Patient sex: M
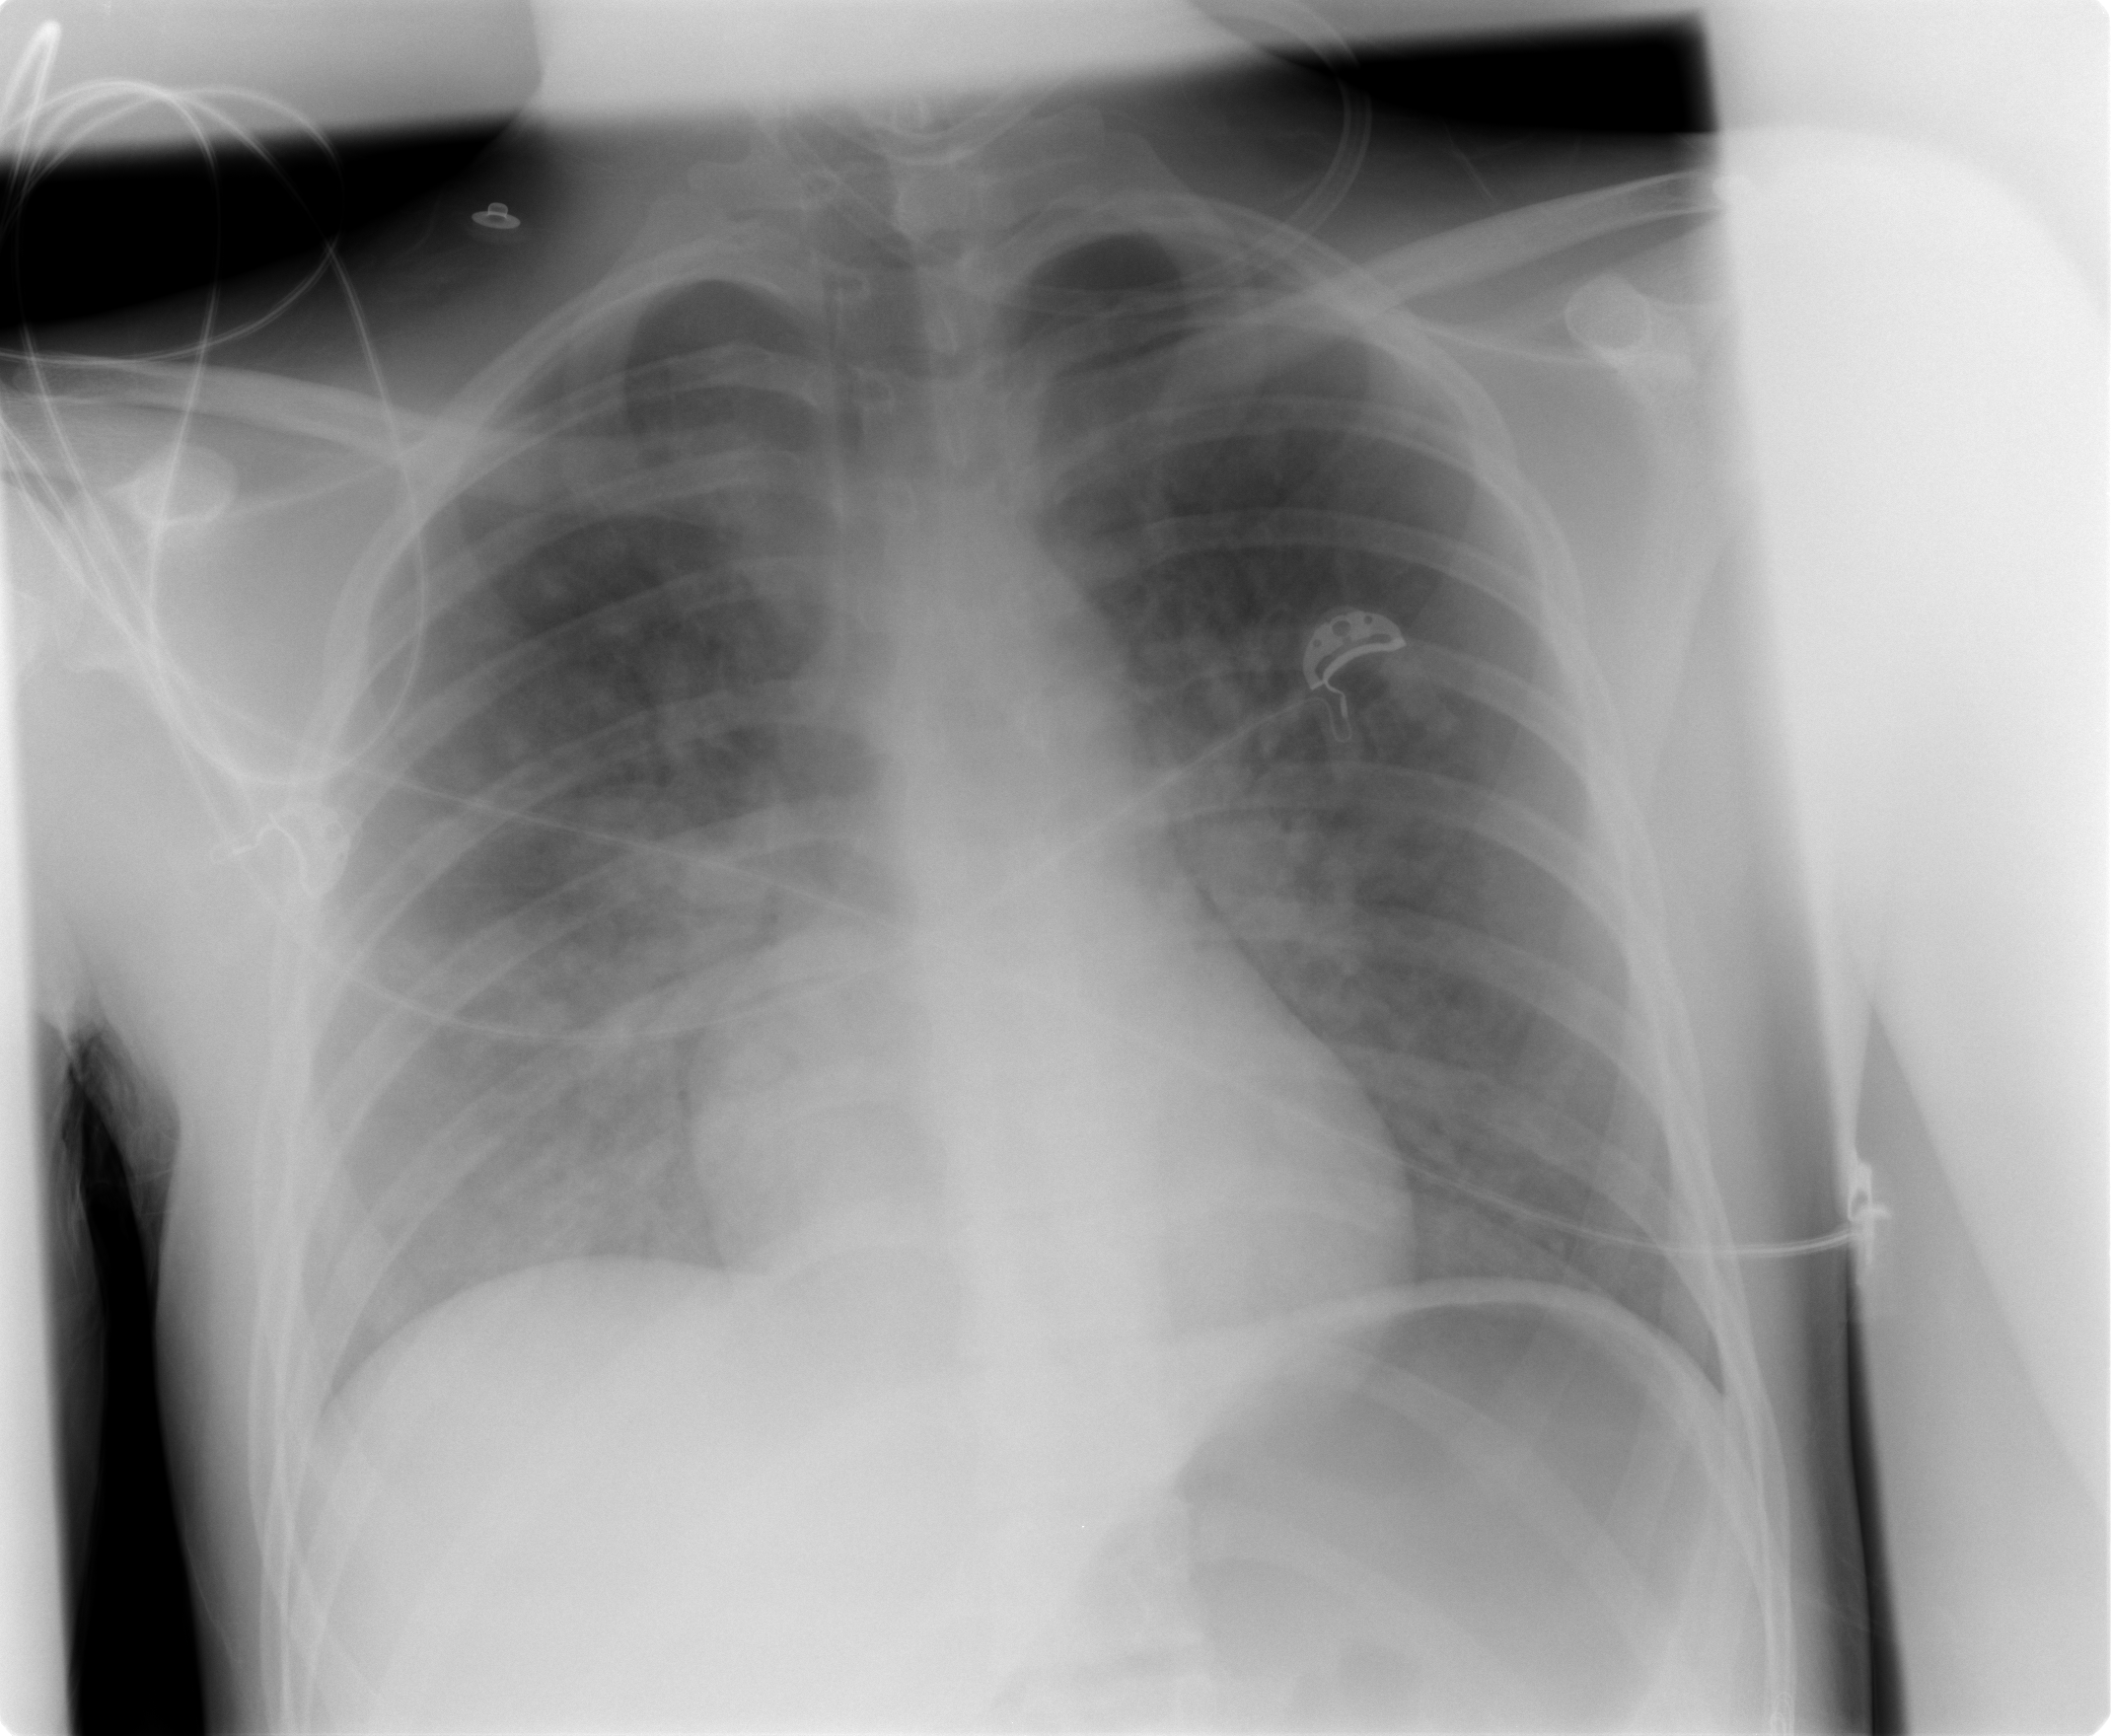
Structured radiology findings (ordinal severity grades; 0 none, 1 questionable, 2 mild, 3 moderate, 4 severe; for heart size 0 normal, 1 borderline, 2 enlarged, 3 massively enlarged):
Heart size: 0
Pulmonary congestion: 3
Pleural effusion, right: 0
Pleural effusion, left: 0
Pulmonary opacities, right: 3
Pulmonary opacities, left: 3
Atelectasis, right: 2
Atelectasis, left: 2